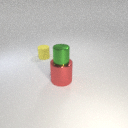
large red metal cylinder below small green metal cylinder